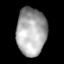
Tissue: lung
Cell type: Epithelial cells
Senescence score: 0.1988
Nuclear area (px): 1383
Mean DAPI intensity: 169.904